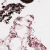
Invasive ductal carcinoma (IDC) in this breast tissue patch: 0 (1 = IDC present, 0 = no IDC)